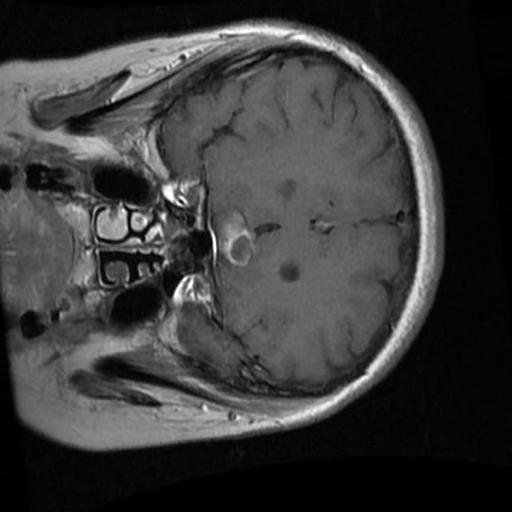
Label: brain_tumor